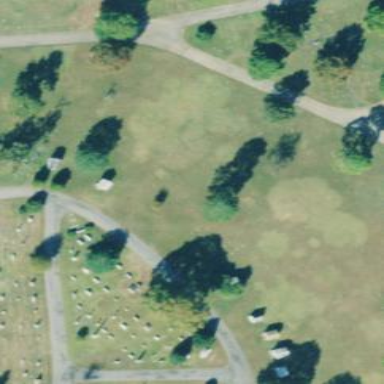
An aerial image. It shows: Sector in the cemetery.